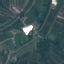
Land use / land cover class: PermanentCrop